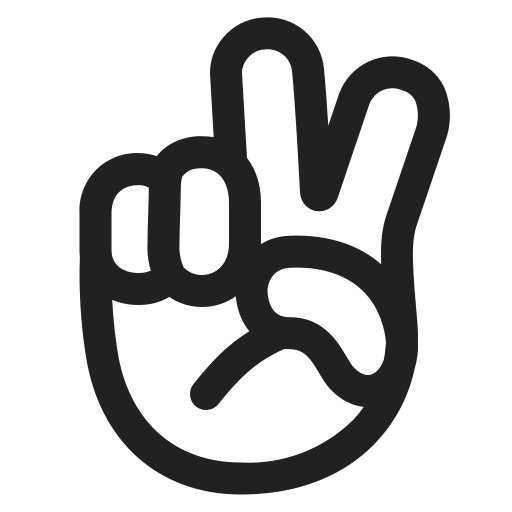
victory hand high contrast default